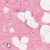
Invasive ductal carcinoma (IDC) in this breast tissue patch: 0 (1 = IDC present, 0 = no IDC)